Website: lowes
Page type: account-selection
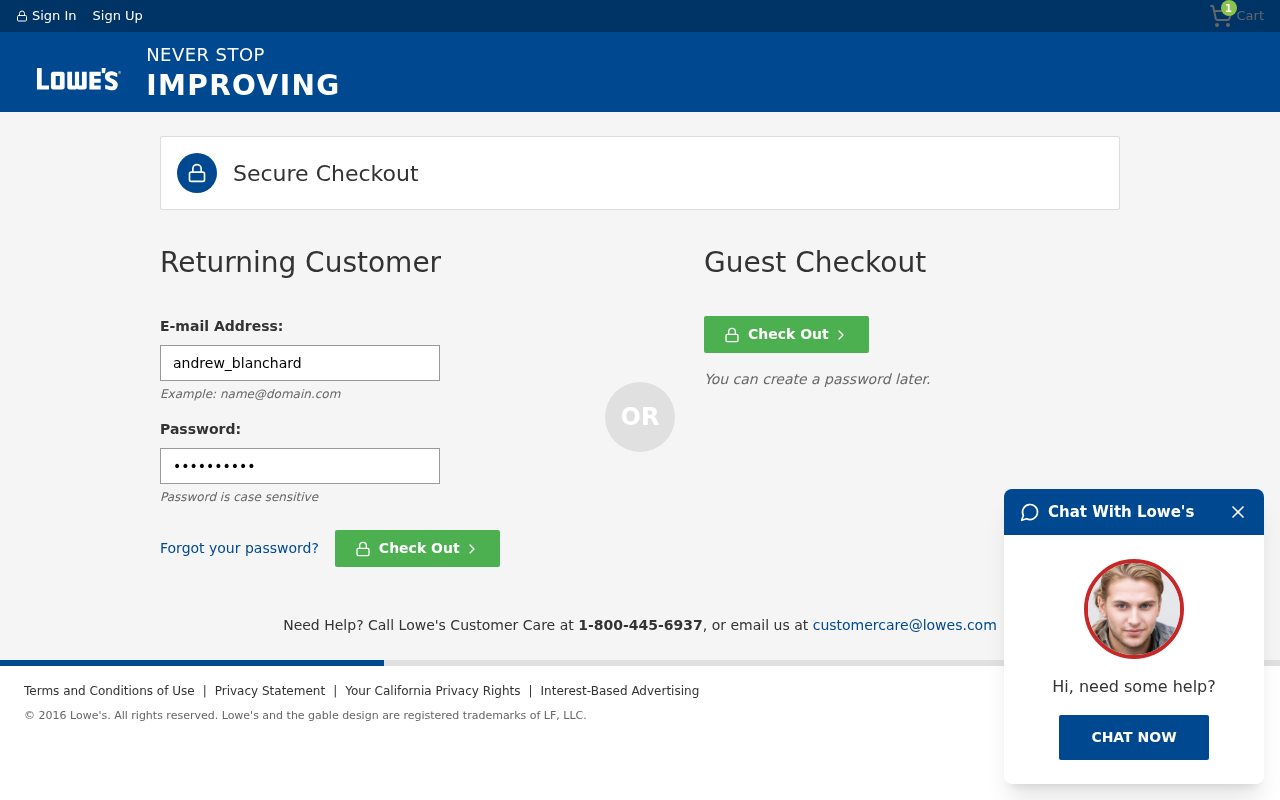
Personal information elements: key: PII_LOGIN_USERNAME
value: andrew_blanchard
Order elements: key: ORDER_NUM_ITEMS
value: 1